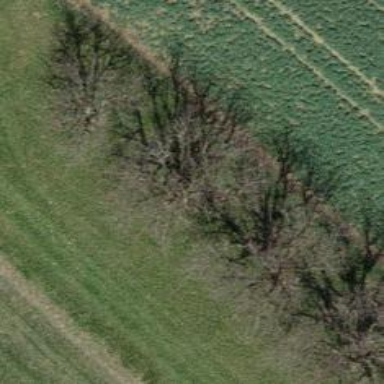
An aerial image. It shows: Deciduous tree with mixed leaf types.